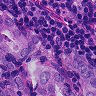
Metastatic tissue present: yes